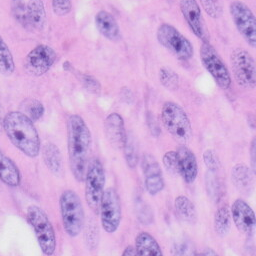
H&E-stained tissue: Skin